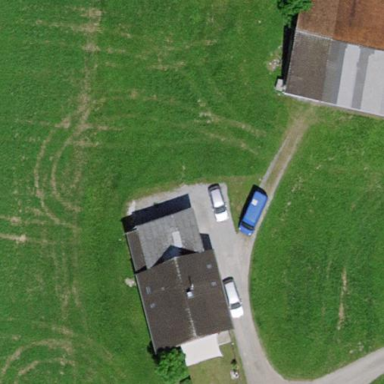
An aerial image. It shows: Farm building.